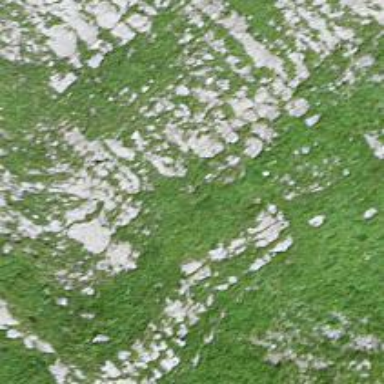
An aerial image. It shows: Natural cliff.